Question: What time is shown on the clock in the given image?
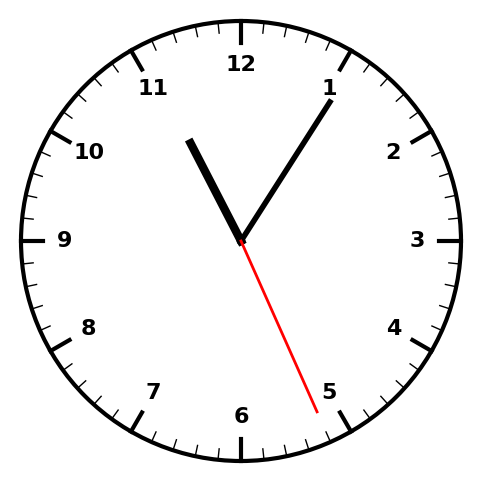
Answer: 11:05:26